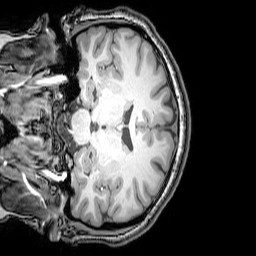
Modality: T1w
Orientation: coronal
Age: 22
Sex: female
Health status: healthy
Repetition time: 0.081 s
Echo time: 0.037 s